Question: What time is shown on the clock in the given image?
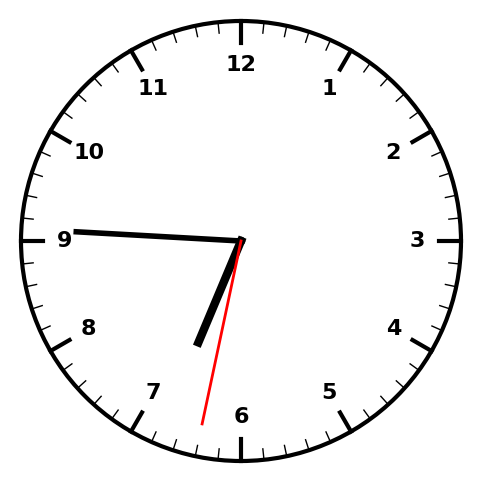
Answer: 06:45:32